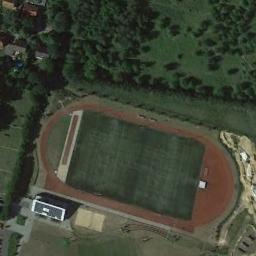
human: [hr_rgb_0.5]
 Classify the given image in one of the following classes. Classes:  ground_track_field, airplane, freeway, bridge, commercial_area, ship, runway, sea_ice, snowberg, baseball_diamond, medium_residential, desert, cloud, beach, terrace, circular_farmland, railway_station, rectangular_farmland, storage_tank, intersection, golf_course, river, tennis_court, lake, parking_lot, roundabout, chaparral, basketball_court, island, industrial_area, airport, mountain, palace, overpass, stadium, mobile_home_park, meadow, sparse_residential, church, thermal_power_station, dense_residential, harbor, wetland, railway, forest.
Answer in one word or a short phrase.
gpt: ground_track_field